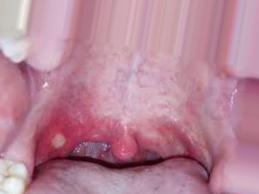
Condition: Mouth Ulcer